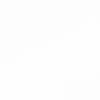
Label: dusty